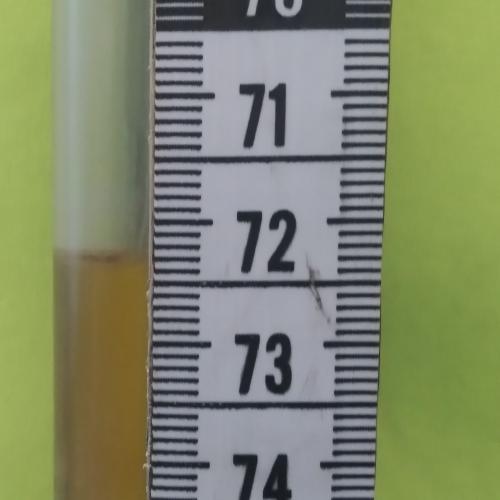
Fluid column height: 72.3 cm